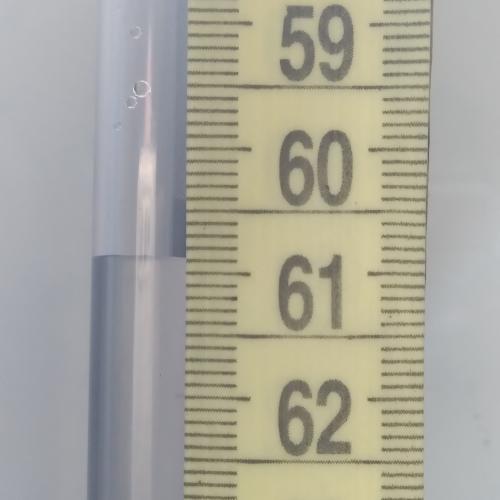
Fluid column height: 60.9 cm